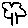
Label: tree